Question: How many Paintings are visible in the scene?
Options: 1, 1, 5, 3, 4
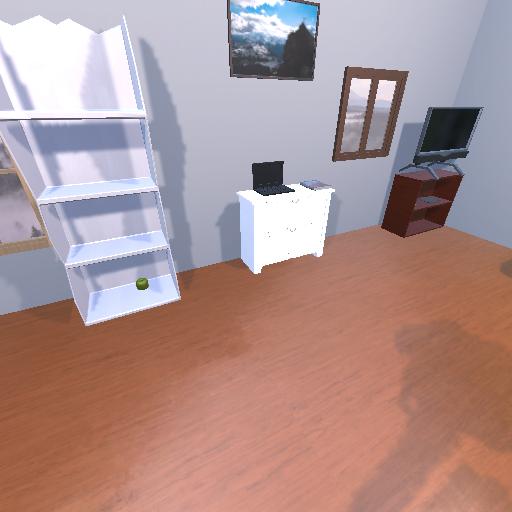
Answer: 1